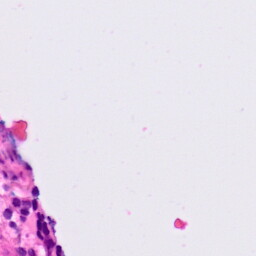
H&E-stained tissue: Lung